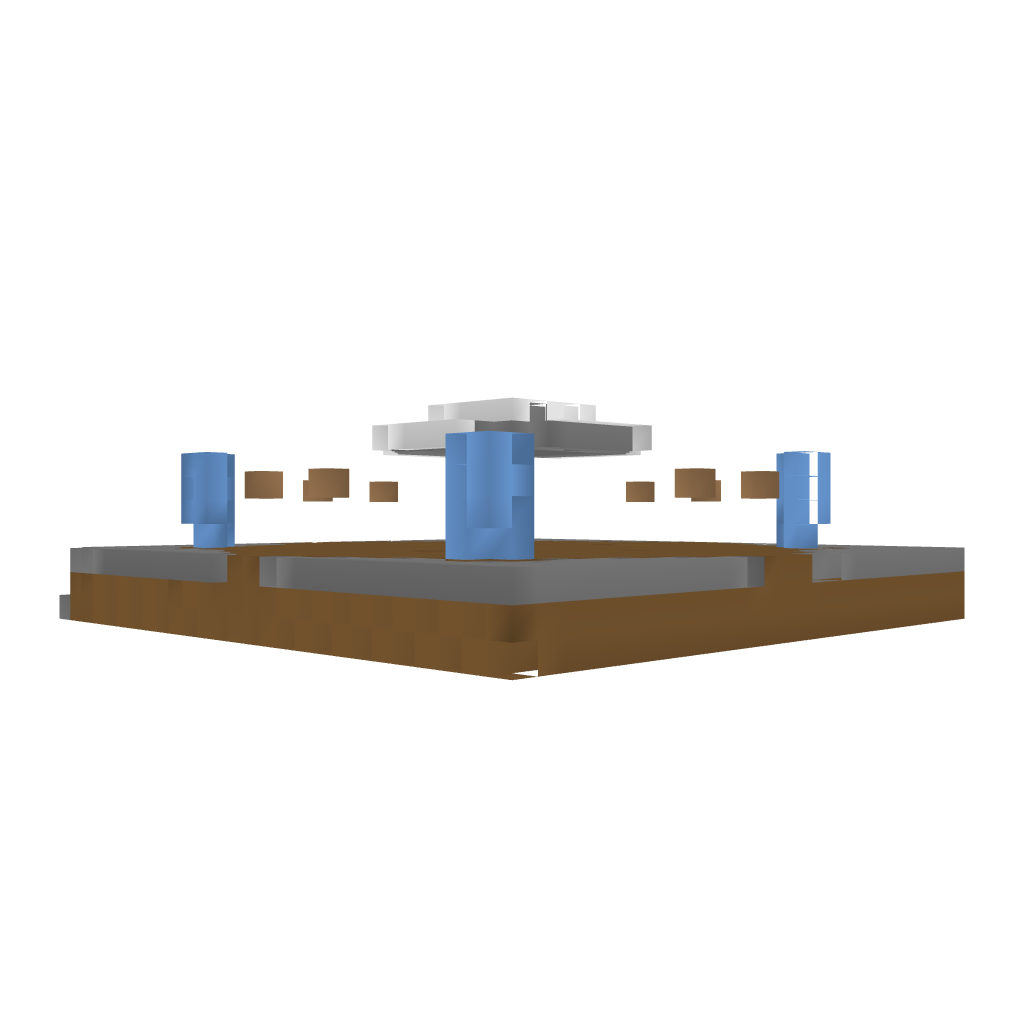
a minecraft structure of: Small HUB bad low quality